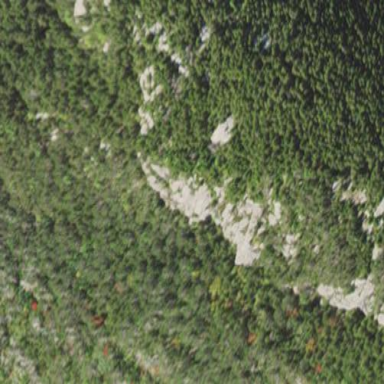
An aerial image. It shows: Landscape of bare rock.